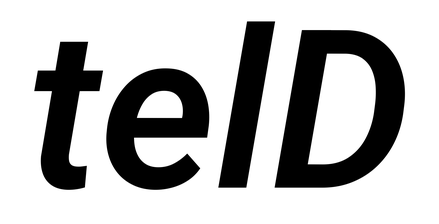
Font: Roboto-Italic_SemiBold_Italic